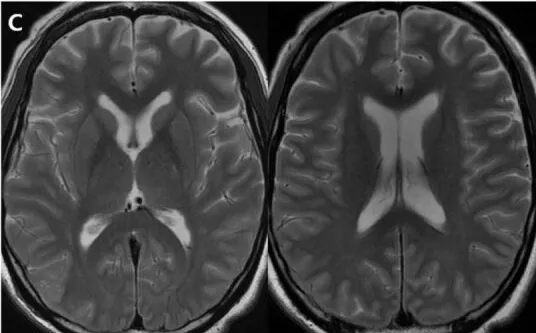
B. Time-of-flight MR angiography source revealed a small cluster of vessels in the right insular lobe (white arrow).
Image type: radiology (mri)